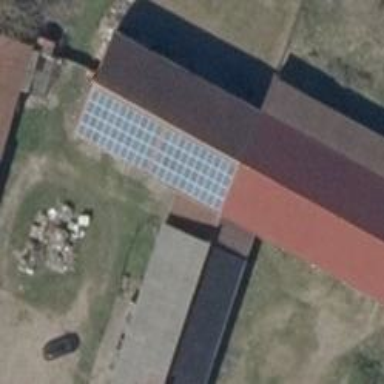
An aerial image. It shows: Solar photovoltaic panel generator producing electricity as small installation.